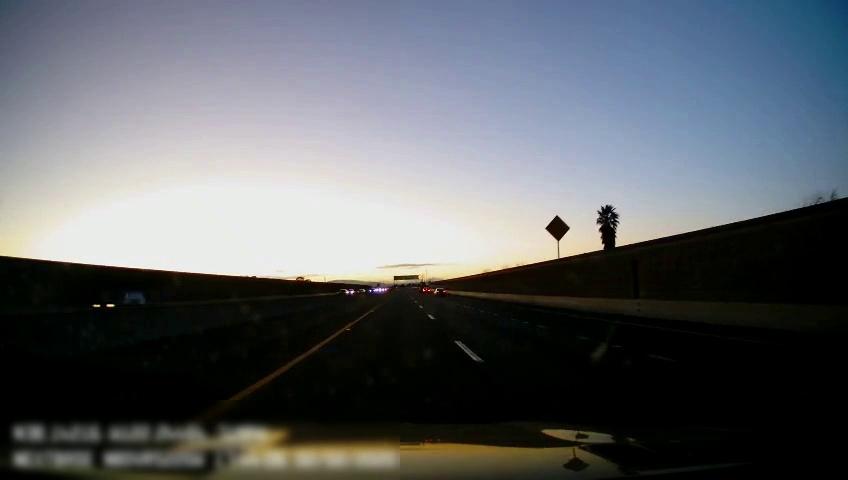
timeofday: Dusk/Dawn/Twilight
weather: Sunny
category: Drivable Space
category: Vehicles | SUV
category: Vehicles | Car
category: Vehicles | Car
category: Lanes | Current Lane
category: Lanes | Current Lane
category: Lanes | Alternate Lane
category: Lanes | Alternate Lane
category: Traffic | Signs